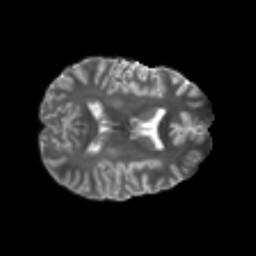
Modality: T2w
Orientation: axial
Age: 20
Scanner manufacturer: philips
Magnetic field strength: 3 T
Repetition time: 8.6 s
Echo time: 0.127 s